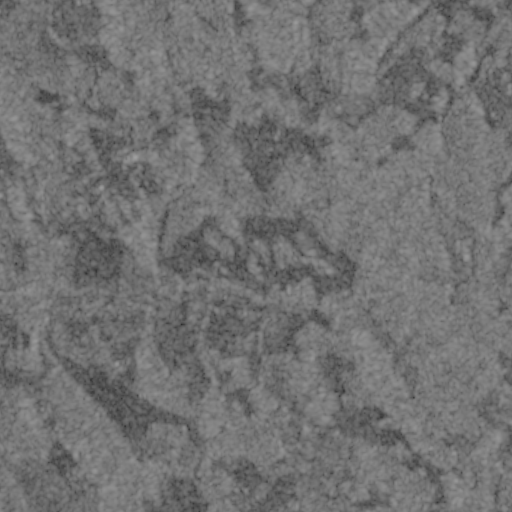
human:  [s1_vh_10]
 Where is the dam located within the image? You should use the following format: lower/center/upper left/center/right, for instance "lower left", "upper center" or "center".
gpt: The dam is located in the upper left of the image.
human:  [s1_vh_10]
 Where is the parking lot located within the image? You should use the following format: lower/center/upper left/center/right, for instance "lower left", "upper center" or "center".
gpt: The parking lot is located in the upper right of the image.
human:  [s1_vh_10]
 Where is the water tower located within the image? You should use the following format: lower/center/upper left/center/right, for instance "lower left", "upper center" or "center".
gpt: The water tower is located in the upper center of the image.
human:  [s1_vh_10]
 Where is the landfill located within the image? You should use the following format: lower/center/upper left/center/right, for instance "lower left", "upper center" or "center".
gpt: There is no landfill in the image.

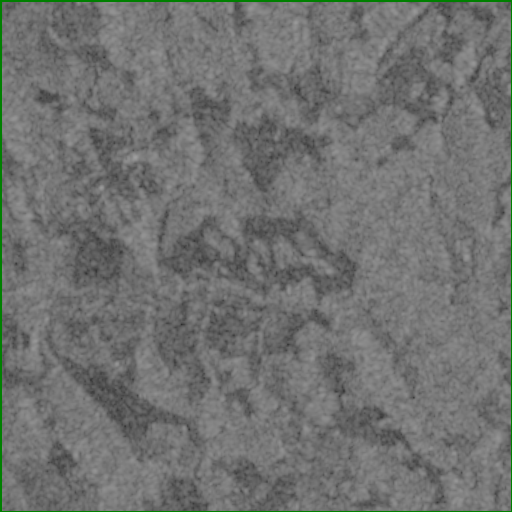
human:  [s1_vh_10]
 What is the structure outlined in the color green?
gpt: The structure outlined in green is a crop field.
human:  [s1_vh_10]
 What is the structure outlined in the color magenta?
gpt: There is no magenta outline.